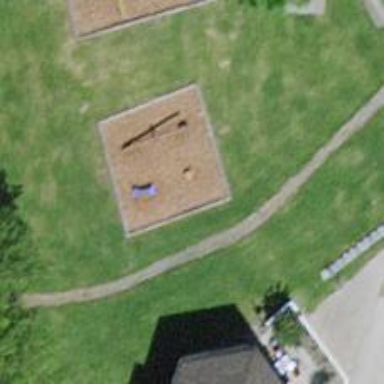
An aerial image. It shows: Springy playground.